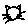
Label: cat